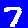
Digit: 7